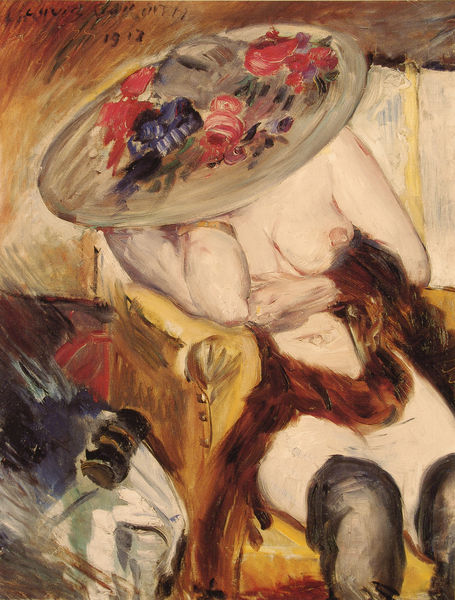
Titel: Italienerin in gelbem Stuhl
Künstler: Lovis Corinth
Standort: Hannover
Institution: Niedersächsisches Landesmuseum Hannover
Schlagwörter: akt, blau, blätter, gemälde, hand, haut, kopf, körper, nackt, schlaf, weiß, gelb, ocker, sitzen, blume, blumen, braun, brust, bunt, busen, ellbogen, frankreich, frau, grau, haar, hintergrund, hut, kleid, kleider, licht, schmuck, schwarz, stuhl, zimmer, blumenhut, blüten, boa, federboa, rosen, rot, tier, tuch, beige, expressionismus, malerei, mode, arm, arme, falten, gesicht, inkarnat, kleidung, pelz, tod, innenraum, signatur, vorhang, öl, sonne, gold, interieur, sessel, sitzend, stoff, prostituierte, früchte, beine, deutschland, fell, bein, brüste, farbig, ruhe, sofa, armlehne, modell, schlafen, umrisse, lehne, farben, farbe, violett, signiert, duktus, polster, sitzende, strohhut, sitzt, muse, paravent, strumpf, nabel, bauch, nackte, couch, schoß, brustwarze, brustwarzen, erotik, erotisch, knie, nägel, schenkel, gedanken, knöpfe, nieten, hutkrempe, krempe, stola, striche, dirne, strümpfe, corinth, lovis, traum, klassische moderne, stiefel, liebermann, armband, armreif, pelzkragen, fuchs, verborgen, pelzstola, kaiserreich, verdeckt, zeitungsständer, nachdenklichkeit, ruhend, schläft, überzug, nutte, zusammengesunken, lovis korinth, titten, peöz, seidenstrümpfe, skt, impressioismus, fuchsschwanz, feauteulle, gesicht verdeckt, lehnde, 1913, melerei, brust brustwarze pelz, bein ellbogen hut blumen sessel, #stola